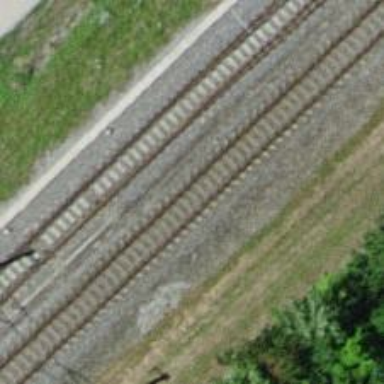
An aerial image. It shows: Single-track railway with electrified contact lines.